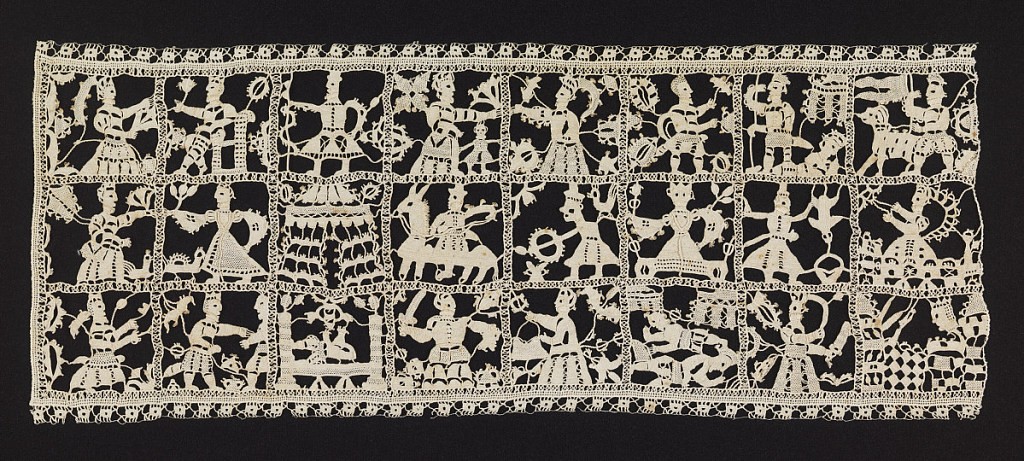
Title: Panel
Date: ca. 1600
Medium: linen Technique: grid of withdrawn element work with needle lace, reticella style
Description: Panel of lace with three horizontal bands divided into eight squares each, depicting scenes from the biblical story in which Judith severs Holoferne's head to save her people. With geometric edging on three sides; cut on the right.